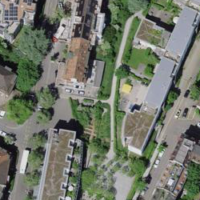
EUNIS habitat code: 54
Species observed at this site:
Euonymus europaeus
Echium vulgare